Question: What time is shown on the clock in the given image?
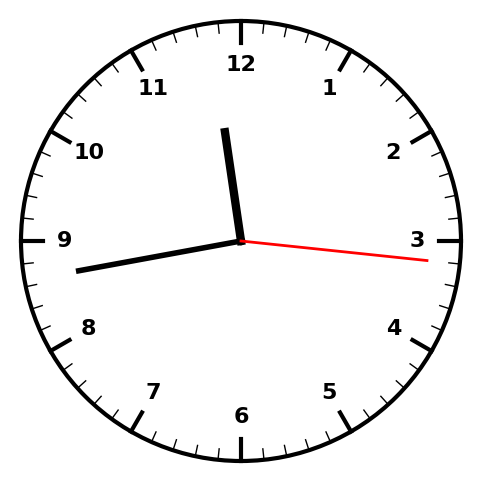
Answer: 11:43:16